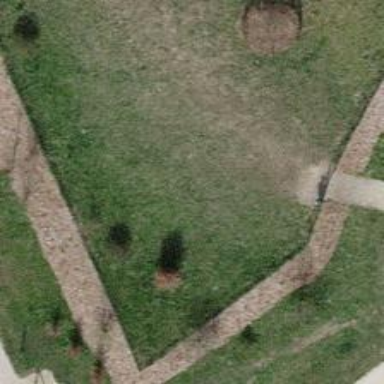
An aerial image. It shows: Dog park for leisure land.